Aerial crown-view tile of a tropical tree (Barro Colorado Island, Panama), acquired 20241112:
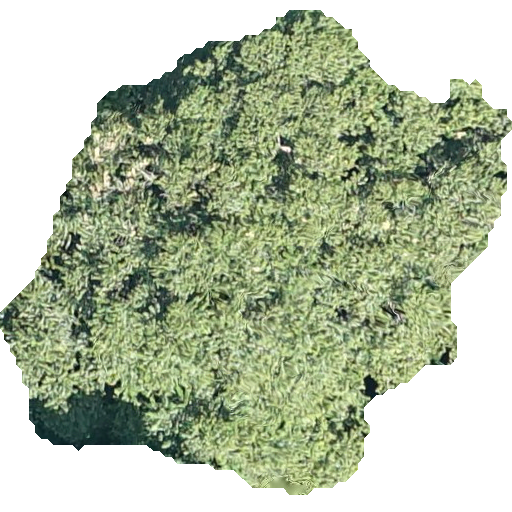
Species: Luehea seemannii
GBIF accepted scientific name: Luehea seemannii
Crown area: 253.628 m²